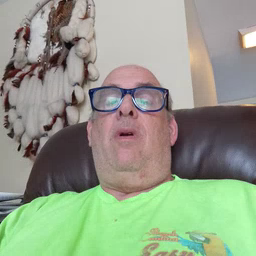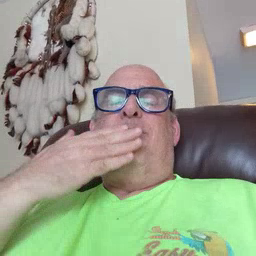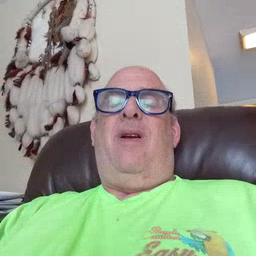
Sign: bad